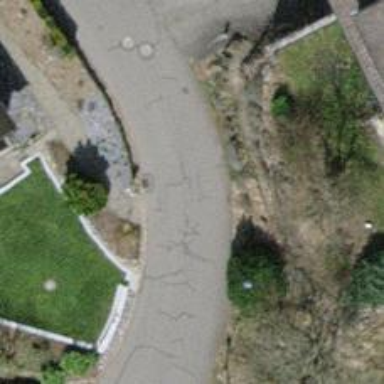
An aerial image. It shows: Smoothly paved residential road.